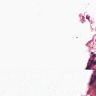
Metastatic tissue present: no